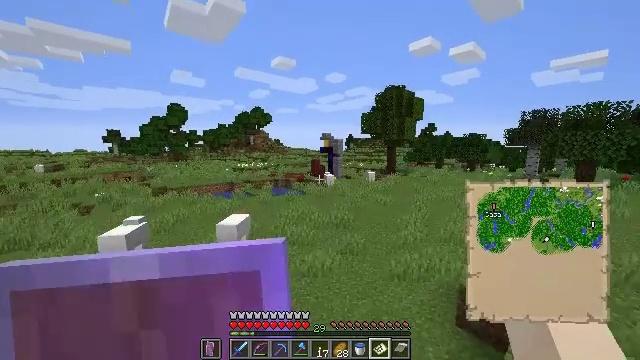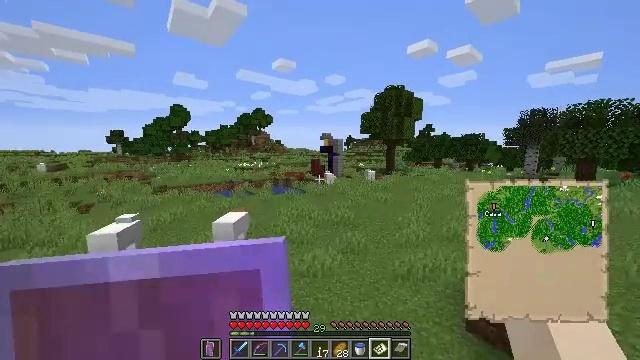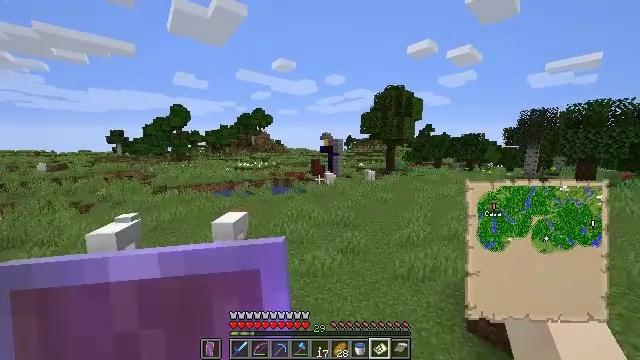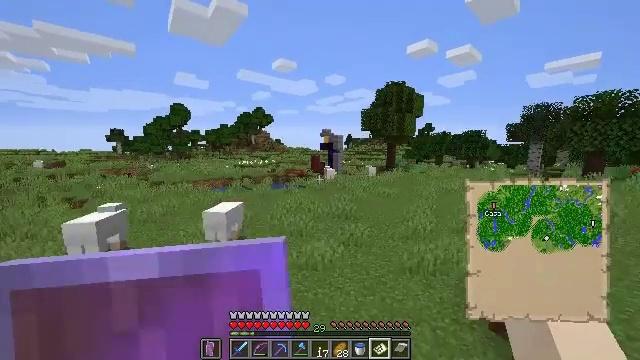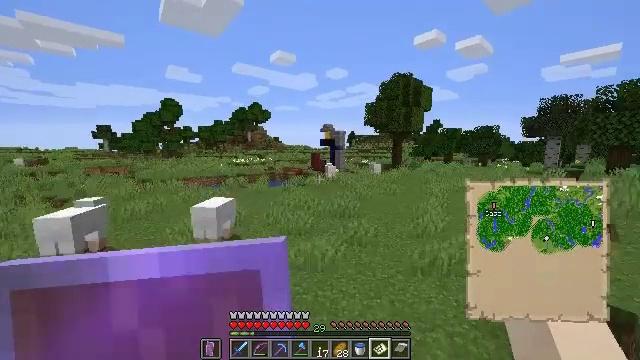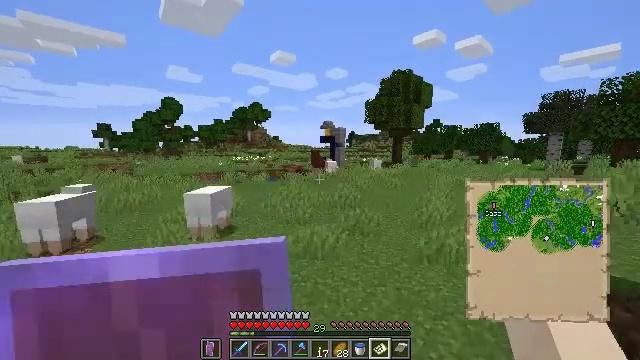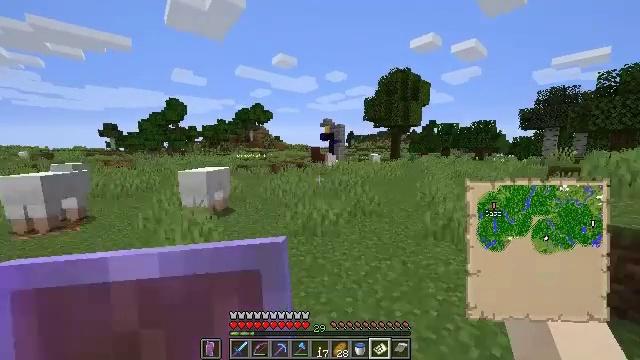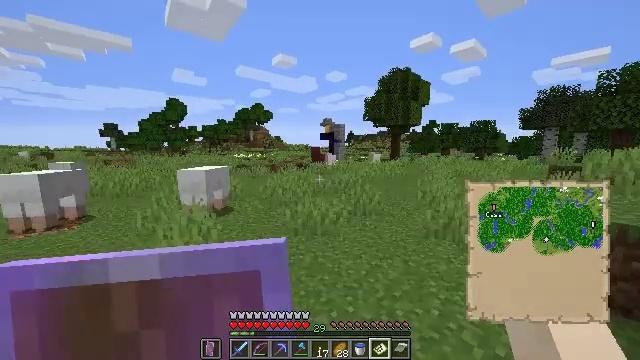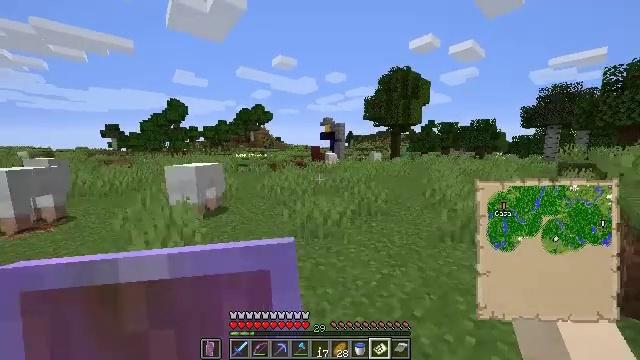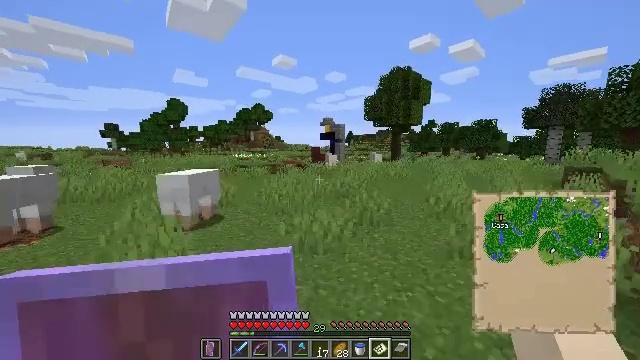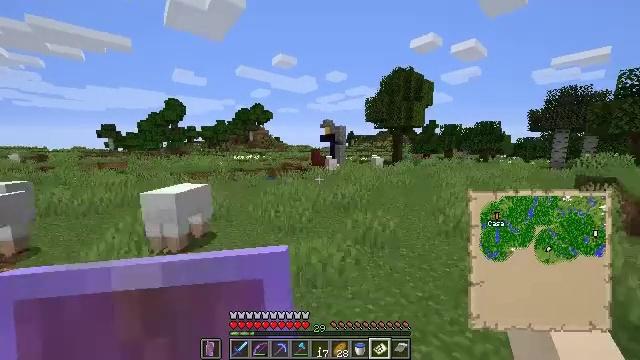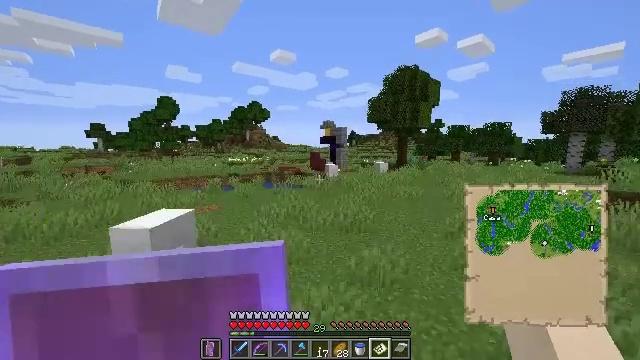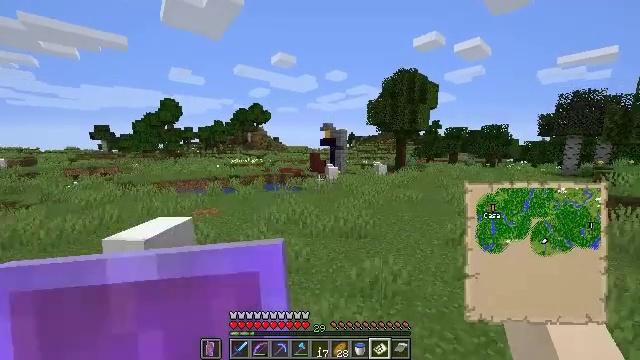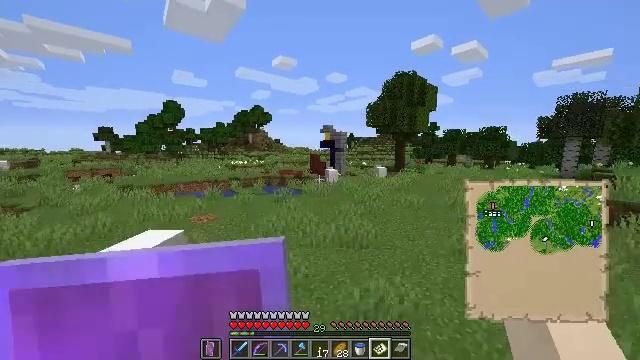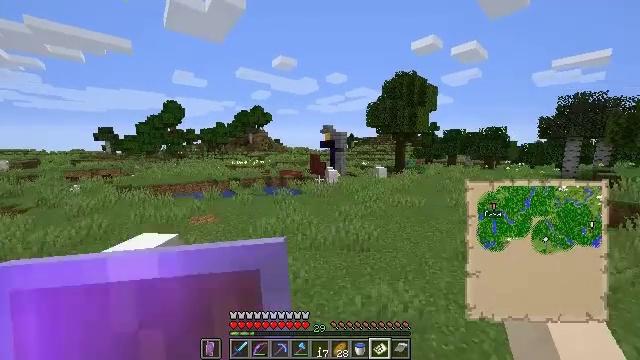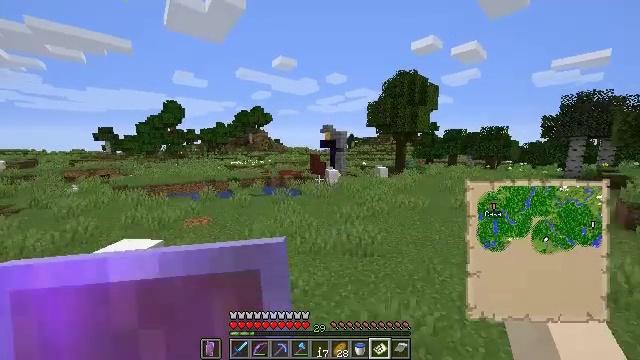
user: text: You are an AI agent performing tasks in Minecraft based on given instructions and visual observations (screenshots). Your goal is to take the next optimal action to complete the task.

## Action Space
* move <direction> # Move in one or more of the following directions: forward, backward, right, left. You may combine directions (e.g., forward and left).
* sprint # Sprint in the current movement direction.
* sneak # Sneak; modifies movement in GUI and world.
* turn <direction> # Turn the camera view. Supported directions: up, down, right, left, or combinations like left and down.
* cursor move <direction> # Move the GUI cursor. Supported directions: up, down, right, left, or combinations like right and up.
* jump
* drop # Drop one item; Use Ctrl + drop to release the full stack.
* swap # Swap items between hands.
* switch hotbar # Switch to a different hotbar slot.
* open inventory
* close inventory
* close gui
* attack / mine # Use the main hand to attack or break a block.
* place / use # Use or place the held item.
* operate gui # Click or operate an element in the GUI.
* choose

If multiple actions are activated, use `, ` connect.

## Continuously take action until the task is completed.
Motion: motion action
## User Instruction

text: Break the gold block to collect it.
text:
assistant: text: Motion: move forward
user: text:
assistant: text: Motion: move forward
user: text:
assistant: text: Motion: move forward
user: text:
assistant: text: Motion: move forward
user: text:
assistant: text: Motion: move forward
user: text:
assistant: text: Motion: move forward
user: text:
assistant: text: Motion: move forward
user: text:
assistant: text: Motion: move forward
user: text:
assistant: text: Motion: move forward, jump
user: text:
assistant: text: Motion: move forward, jump
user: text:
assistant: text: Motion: move forward, jump
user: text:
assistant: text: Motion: move forward, jump
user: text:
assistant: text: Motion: move forward
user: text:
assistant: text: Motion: move forward
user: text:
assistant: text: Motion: move forward
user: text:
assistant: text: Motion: move forward
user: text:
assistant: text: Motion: move forward
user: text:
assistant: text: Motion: move forward
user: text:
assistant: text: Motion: move forward
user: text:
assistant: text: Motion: move forward
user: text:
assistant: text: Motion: move forward
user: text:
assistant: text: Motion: move forward, jump
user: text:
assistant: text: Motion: move forward, jump
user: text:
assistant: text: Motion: move forward, jump
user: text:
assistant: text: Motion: move forward
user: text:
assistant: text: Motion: move forward
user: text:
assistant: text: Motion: move forward
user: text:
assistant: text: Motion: move forward
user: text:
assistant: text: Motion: move forward
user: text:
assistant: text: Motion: move forward